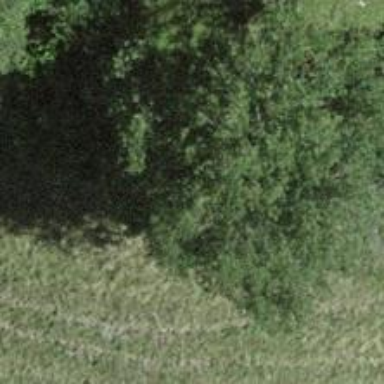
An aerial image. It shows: Row of trees in natural setting.